Question: We are trying to implement simple In-App Purchases with StoreKit (not sure if it has anything to do with it) and everything went smooth so far, however there is one specific issue we are facing: When we exit the app, iOS permanently asks us to sign in:
---

---
This only happens when signed in with the sandbox or TestFlight accounts, but it is incredibly annoying. Is there any reason behind this or should we not worry about it ? I have read that many face a similar issue and that it would resolve once the app is in production, but it seems like a hacky/unpredictable way of dealing with it.
I'd be ready to provide more information if you require. At this point I just don't have a clue as to why this would happen (I have linked it with many things, but none of them really turned out correct... e.g. Receipt verification request, unfinished transaction in Payment Queue, etc.).
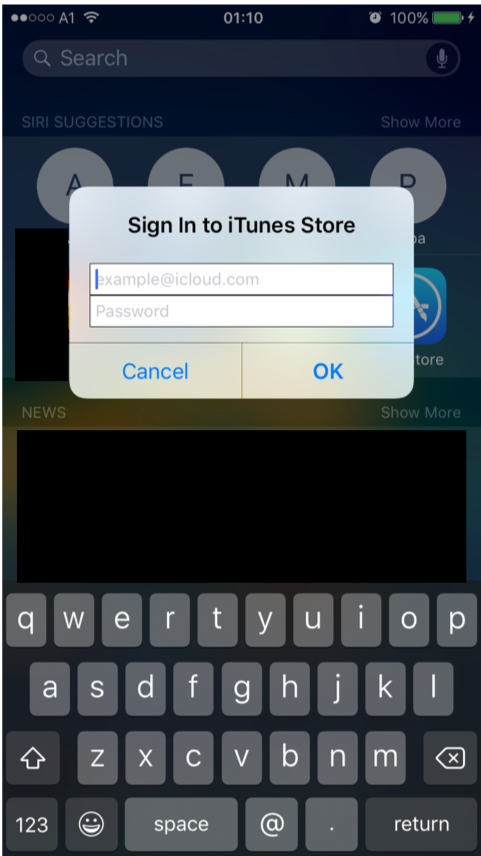
Answer: Normal behavior: it is the consequence to your device being logged out.
The short answer is: .
These accounts have a somewhat special behavior and will replace your , possibly causing synchronization issues. For starters, you cannot login in from and complete that login without entering a credit card number, which one generally declines for that very reason, while you can successfully log-in to a sandbox account from the In App Purchase section of an app.
Once you log-in with sandbox credentials, you effectively will be logged out from your personal one. A large combination of actions require your device to be logged in from a real account (as opposed to a one).
This includes, but is not limited to:
1. App Store
2. iTunes Store
3. App updates
4. OS updates
All these will trigger the alert.